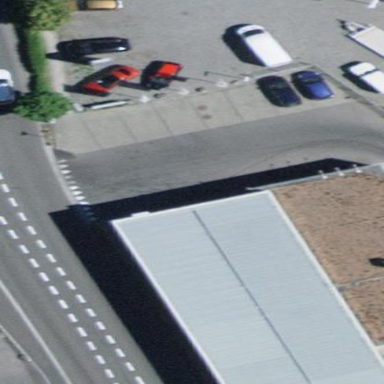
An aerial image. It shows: View of roof of building.